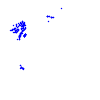
Particle: proton